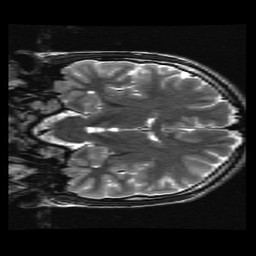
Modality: T2w
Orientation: coronal
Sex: male
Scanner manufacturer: ge
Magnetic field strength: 3 T
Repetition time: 5 s
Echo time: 0.1015 s